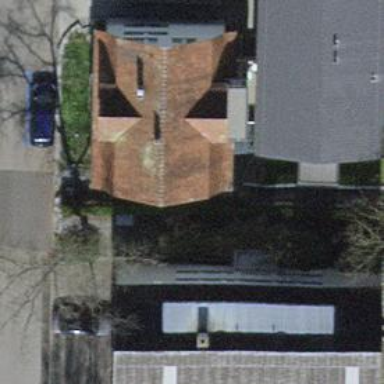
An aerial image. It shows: Gambrel-shaped tile roof on apartment building.